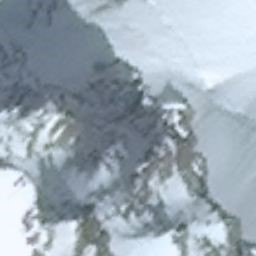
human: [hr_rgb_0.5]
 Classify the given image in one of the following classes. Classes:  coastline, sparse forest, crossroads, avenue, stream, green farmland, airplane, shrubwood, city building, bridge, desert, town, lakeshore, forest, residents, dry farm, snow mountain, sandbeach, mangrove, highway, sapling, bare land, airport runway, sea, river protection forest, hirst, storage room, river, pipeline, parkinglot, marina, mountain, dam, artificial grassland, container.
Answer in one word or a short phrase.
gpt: snow mountain